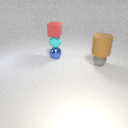
small cyan rubber sphere behind large brown rubber cylinder